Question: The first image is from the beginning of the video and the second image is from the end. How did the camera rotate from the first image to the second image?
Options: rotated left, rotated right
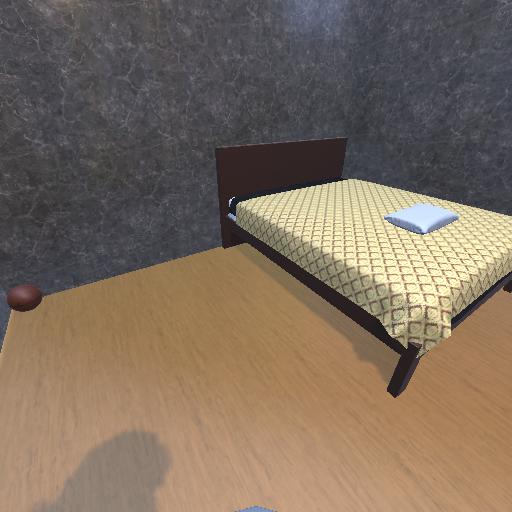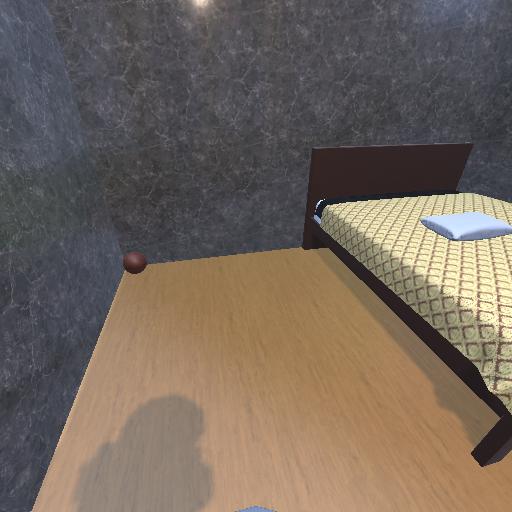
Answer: rotated left